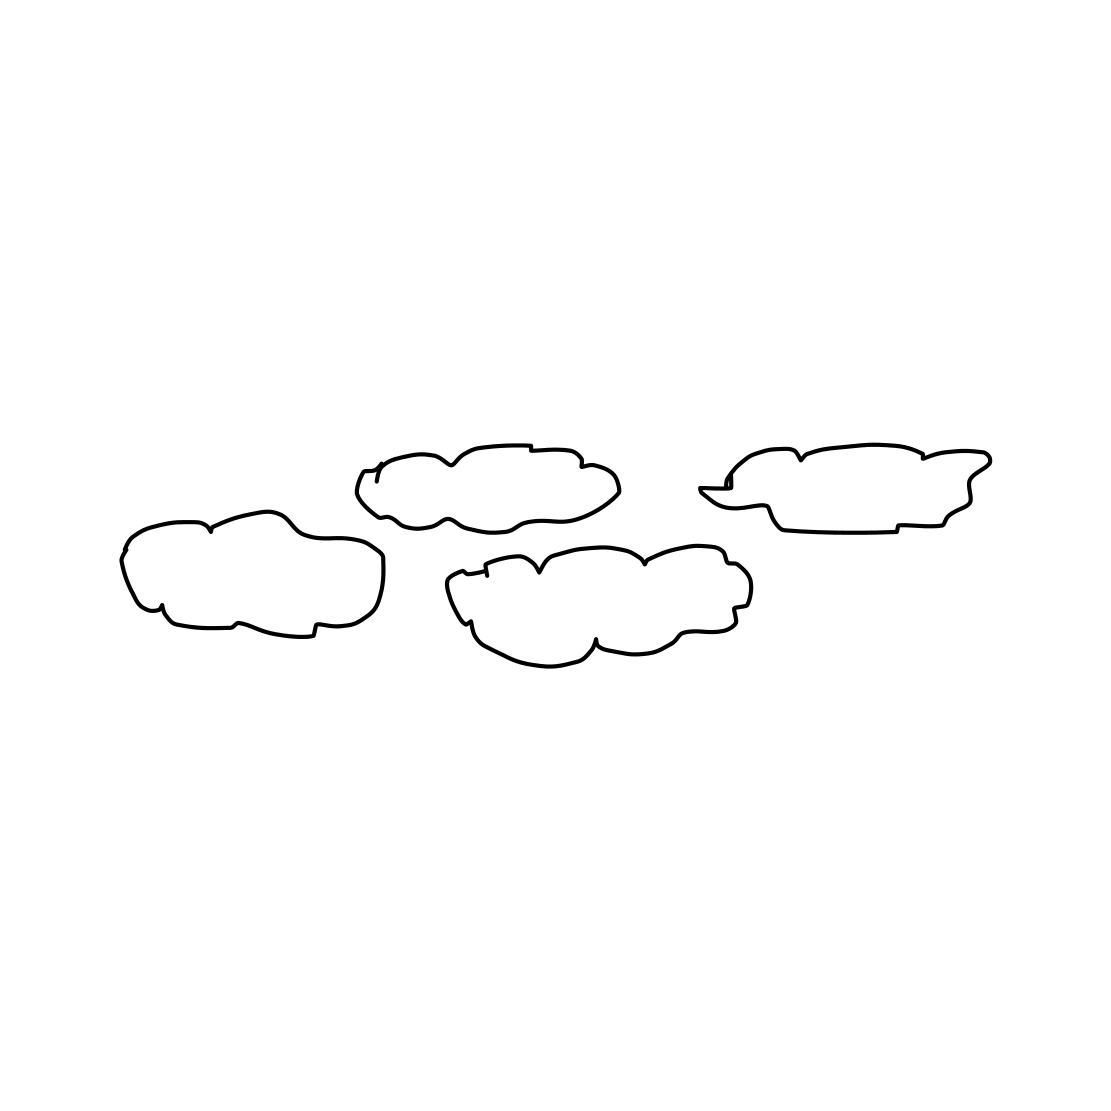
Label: cloud